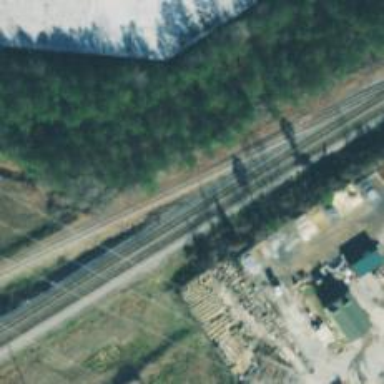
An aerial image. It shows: Railway spur junction.